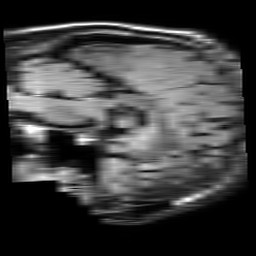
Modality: FLAIR
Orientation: sagittal
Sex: male
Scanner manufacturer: philips
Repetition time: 11 s
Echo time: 0.125 s